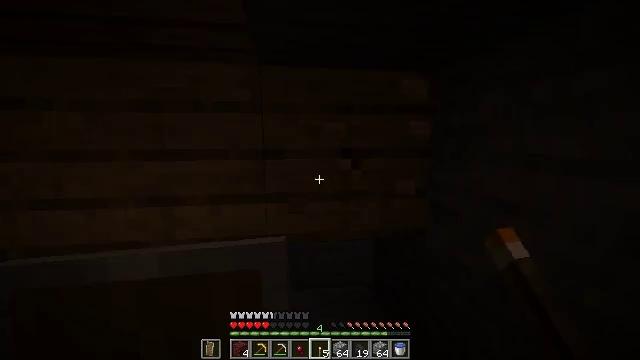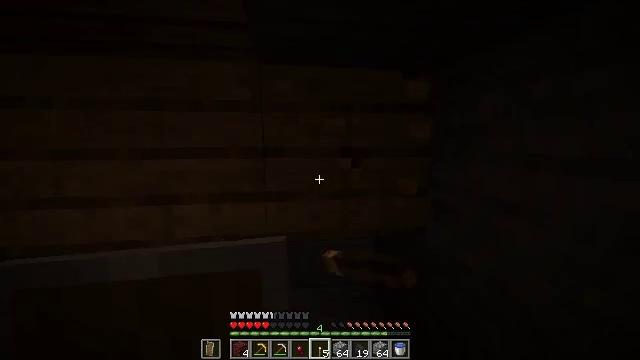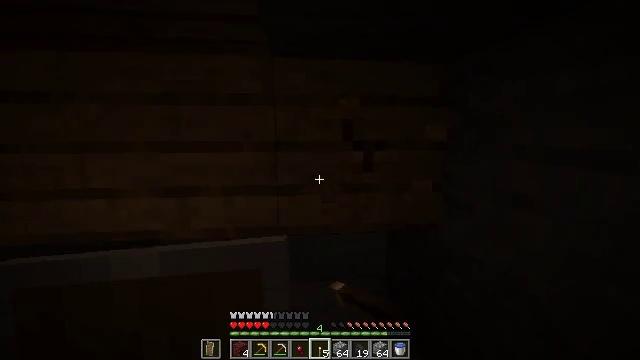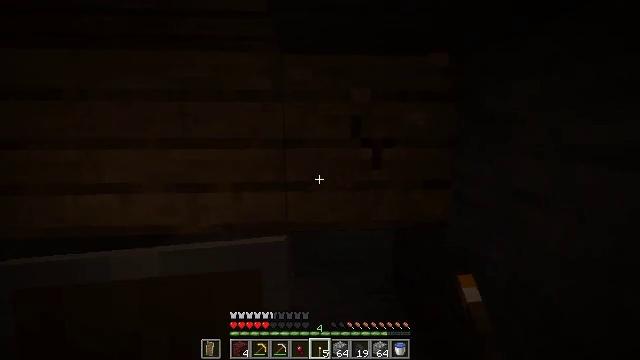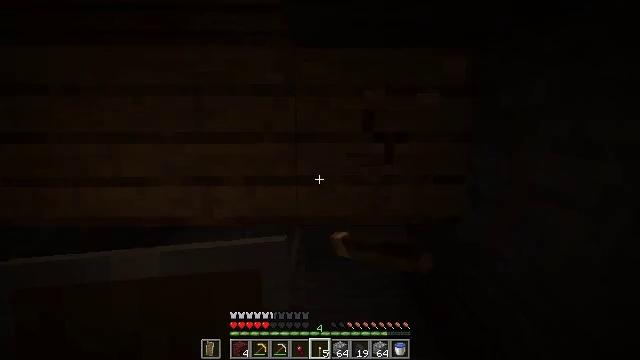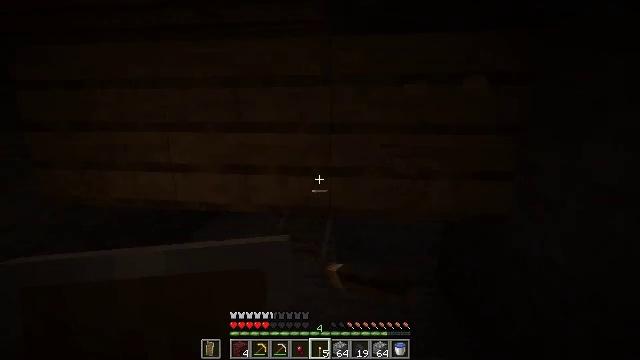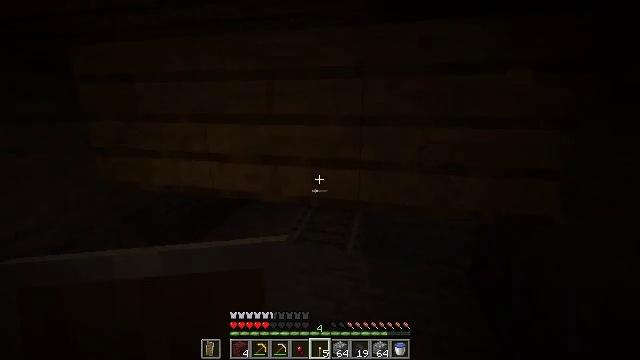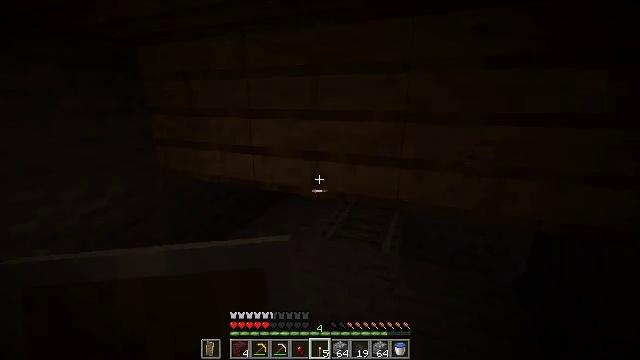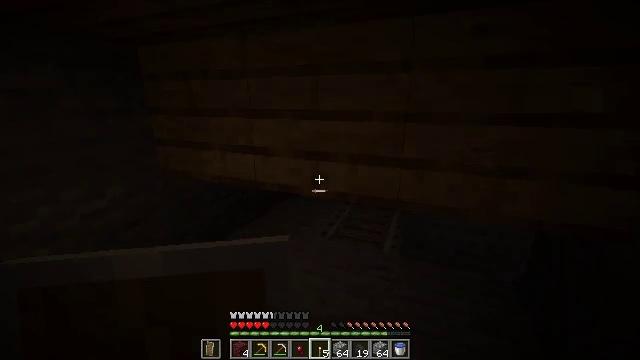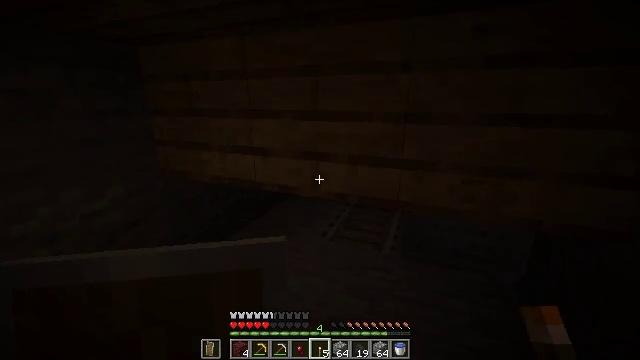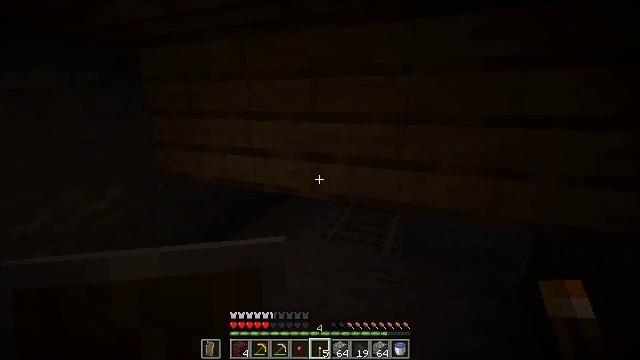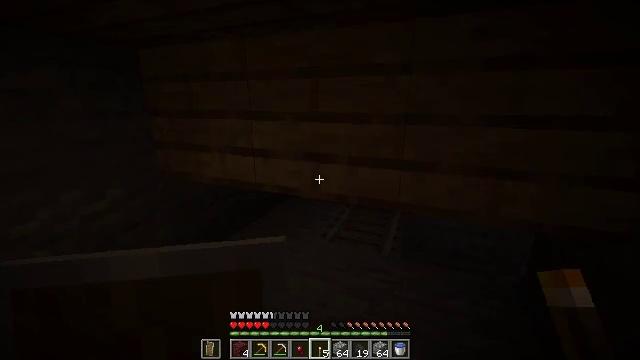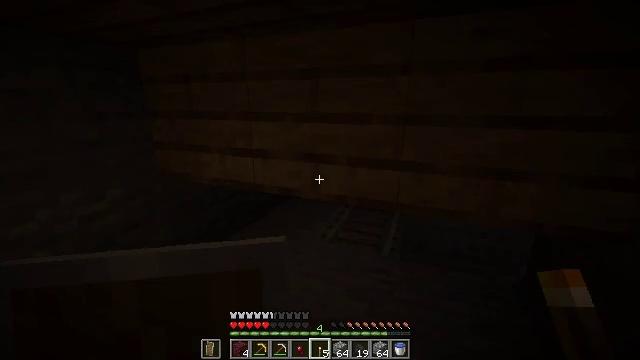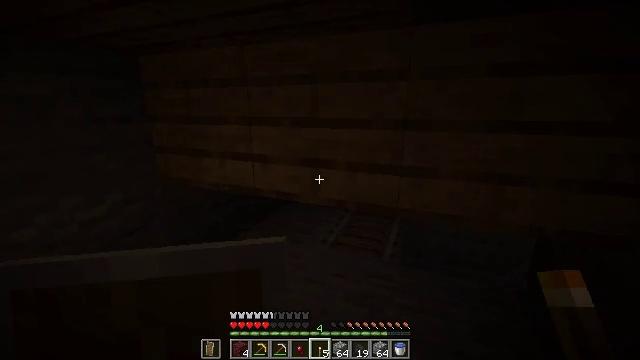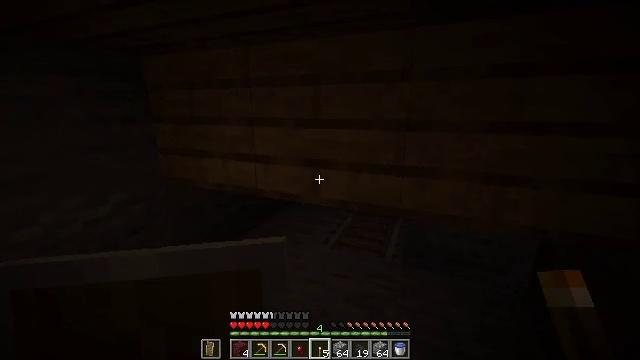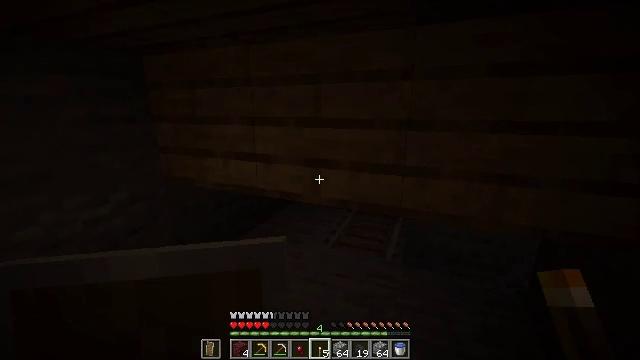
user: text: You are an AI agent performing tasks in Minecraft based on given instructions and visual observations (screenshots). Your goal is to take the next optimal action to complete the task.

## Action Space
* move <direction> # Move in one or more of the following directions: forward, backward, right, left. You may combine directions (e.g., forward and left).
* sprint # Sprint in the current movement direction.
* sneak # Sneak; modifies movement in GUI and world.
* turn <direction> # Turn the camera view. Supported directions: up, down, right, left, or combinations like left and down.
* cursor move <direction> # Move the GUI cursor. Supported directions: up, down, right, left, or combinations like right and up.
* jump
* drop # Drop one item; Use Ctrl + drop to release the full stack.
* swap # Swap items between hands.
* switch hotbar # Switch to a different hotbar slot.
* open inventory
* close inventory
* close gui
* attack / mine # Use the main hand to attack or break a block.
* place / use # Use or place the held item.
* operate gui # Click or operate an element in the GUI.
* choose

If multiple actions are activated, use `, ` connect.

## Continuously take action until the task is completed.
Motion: motion action
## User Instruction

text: Break the existing planks.
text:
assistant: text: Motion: attack / mine
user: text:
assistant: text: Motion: turn left and down, attack / mine
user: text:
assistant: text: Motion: turn left, attack / mine
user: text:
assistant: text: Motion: turn left and down, attack / mine
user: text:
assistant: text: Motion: turn left and down
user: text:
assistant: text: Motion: turn left and down
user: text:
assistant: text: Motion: turn left
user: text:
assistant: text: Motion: no_op
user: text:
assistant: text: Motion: no_op
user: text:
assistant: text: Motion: no_op
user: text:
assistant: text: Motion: no_op
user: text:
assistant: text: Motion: no_op
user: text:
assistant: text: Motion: turn up
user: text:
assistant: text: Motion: no_op
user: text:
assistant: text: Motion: no_op
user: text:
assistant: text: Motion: no_op
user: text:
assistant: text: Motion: no_op
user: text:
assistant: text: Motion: no_op
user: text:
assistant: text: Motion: no_op
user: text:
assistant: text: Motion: no_op
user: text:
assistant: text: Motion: no_op
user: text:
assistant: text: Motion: no_op
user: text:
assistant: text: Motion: no_op
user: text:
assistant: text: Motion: no_op
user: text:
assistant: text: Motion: no_op
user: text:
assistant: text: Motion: no_op
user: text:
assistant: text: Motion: no_op
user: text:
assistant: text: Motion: no_op
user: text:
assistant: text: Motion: no_op
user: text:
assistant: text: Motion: no_op